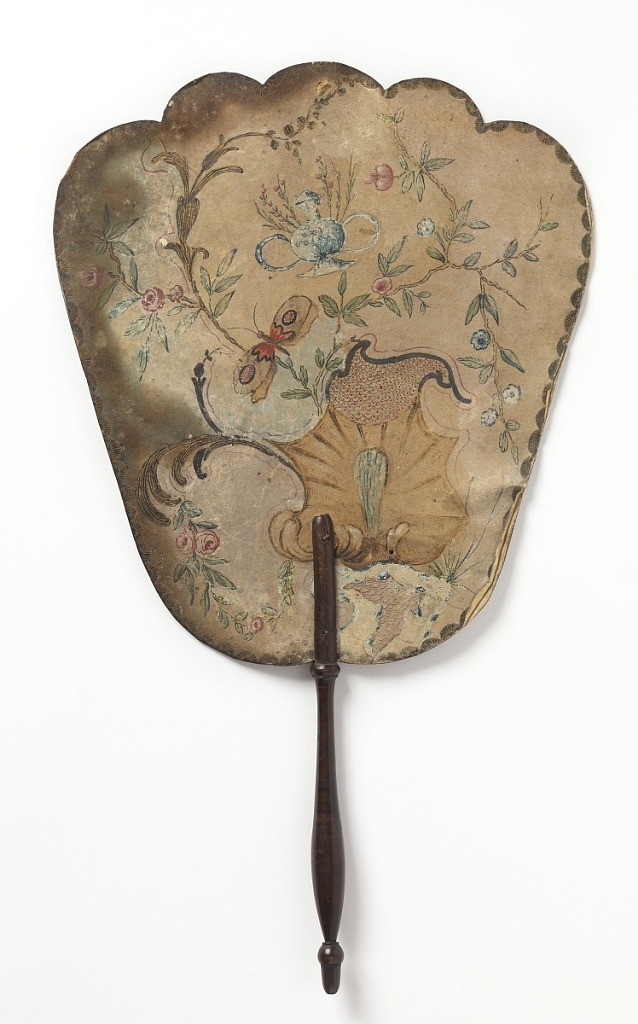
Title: Handscreen
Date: mid- 18th century
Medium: Gilded and painted paper leaf, turned wood handle
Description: Handscreen with a gilded and hand-painted paper leaf.  Obverse:  rocaille, insects, flowers and blue and white porcelain. Reverse: a flowering branch with pink and blue blossoms. Turned wood handle.